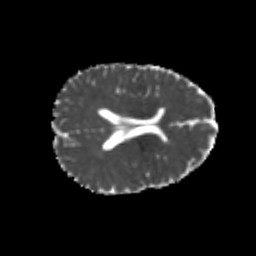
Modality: MD
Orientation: axial
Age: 22
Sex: female
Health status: healthy
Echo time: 0.074 s